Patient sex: M
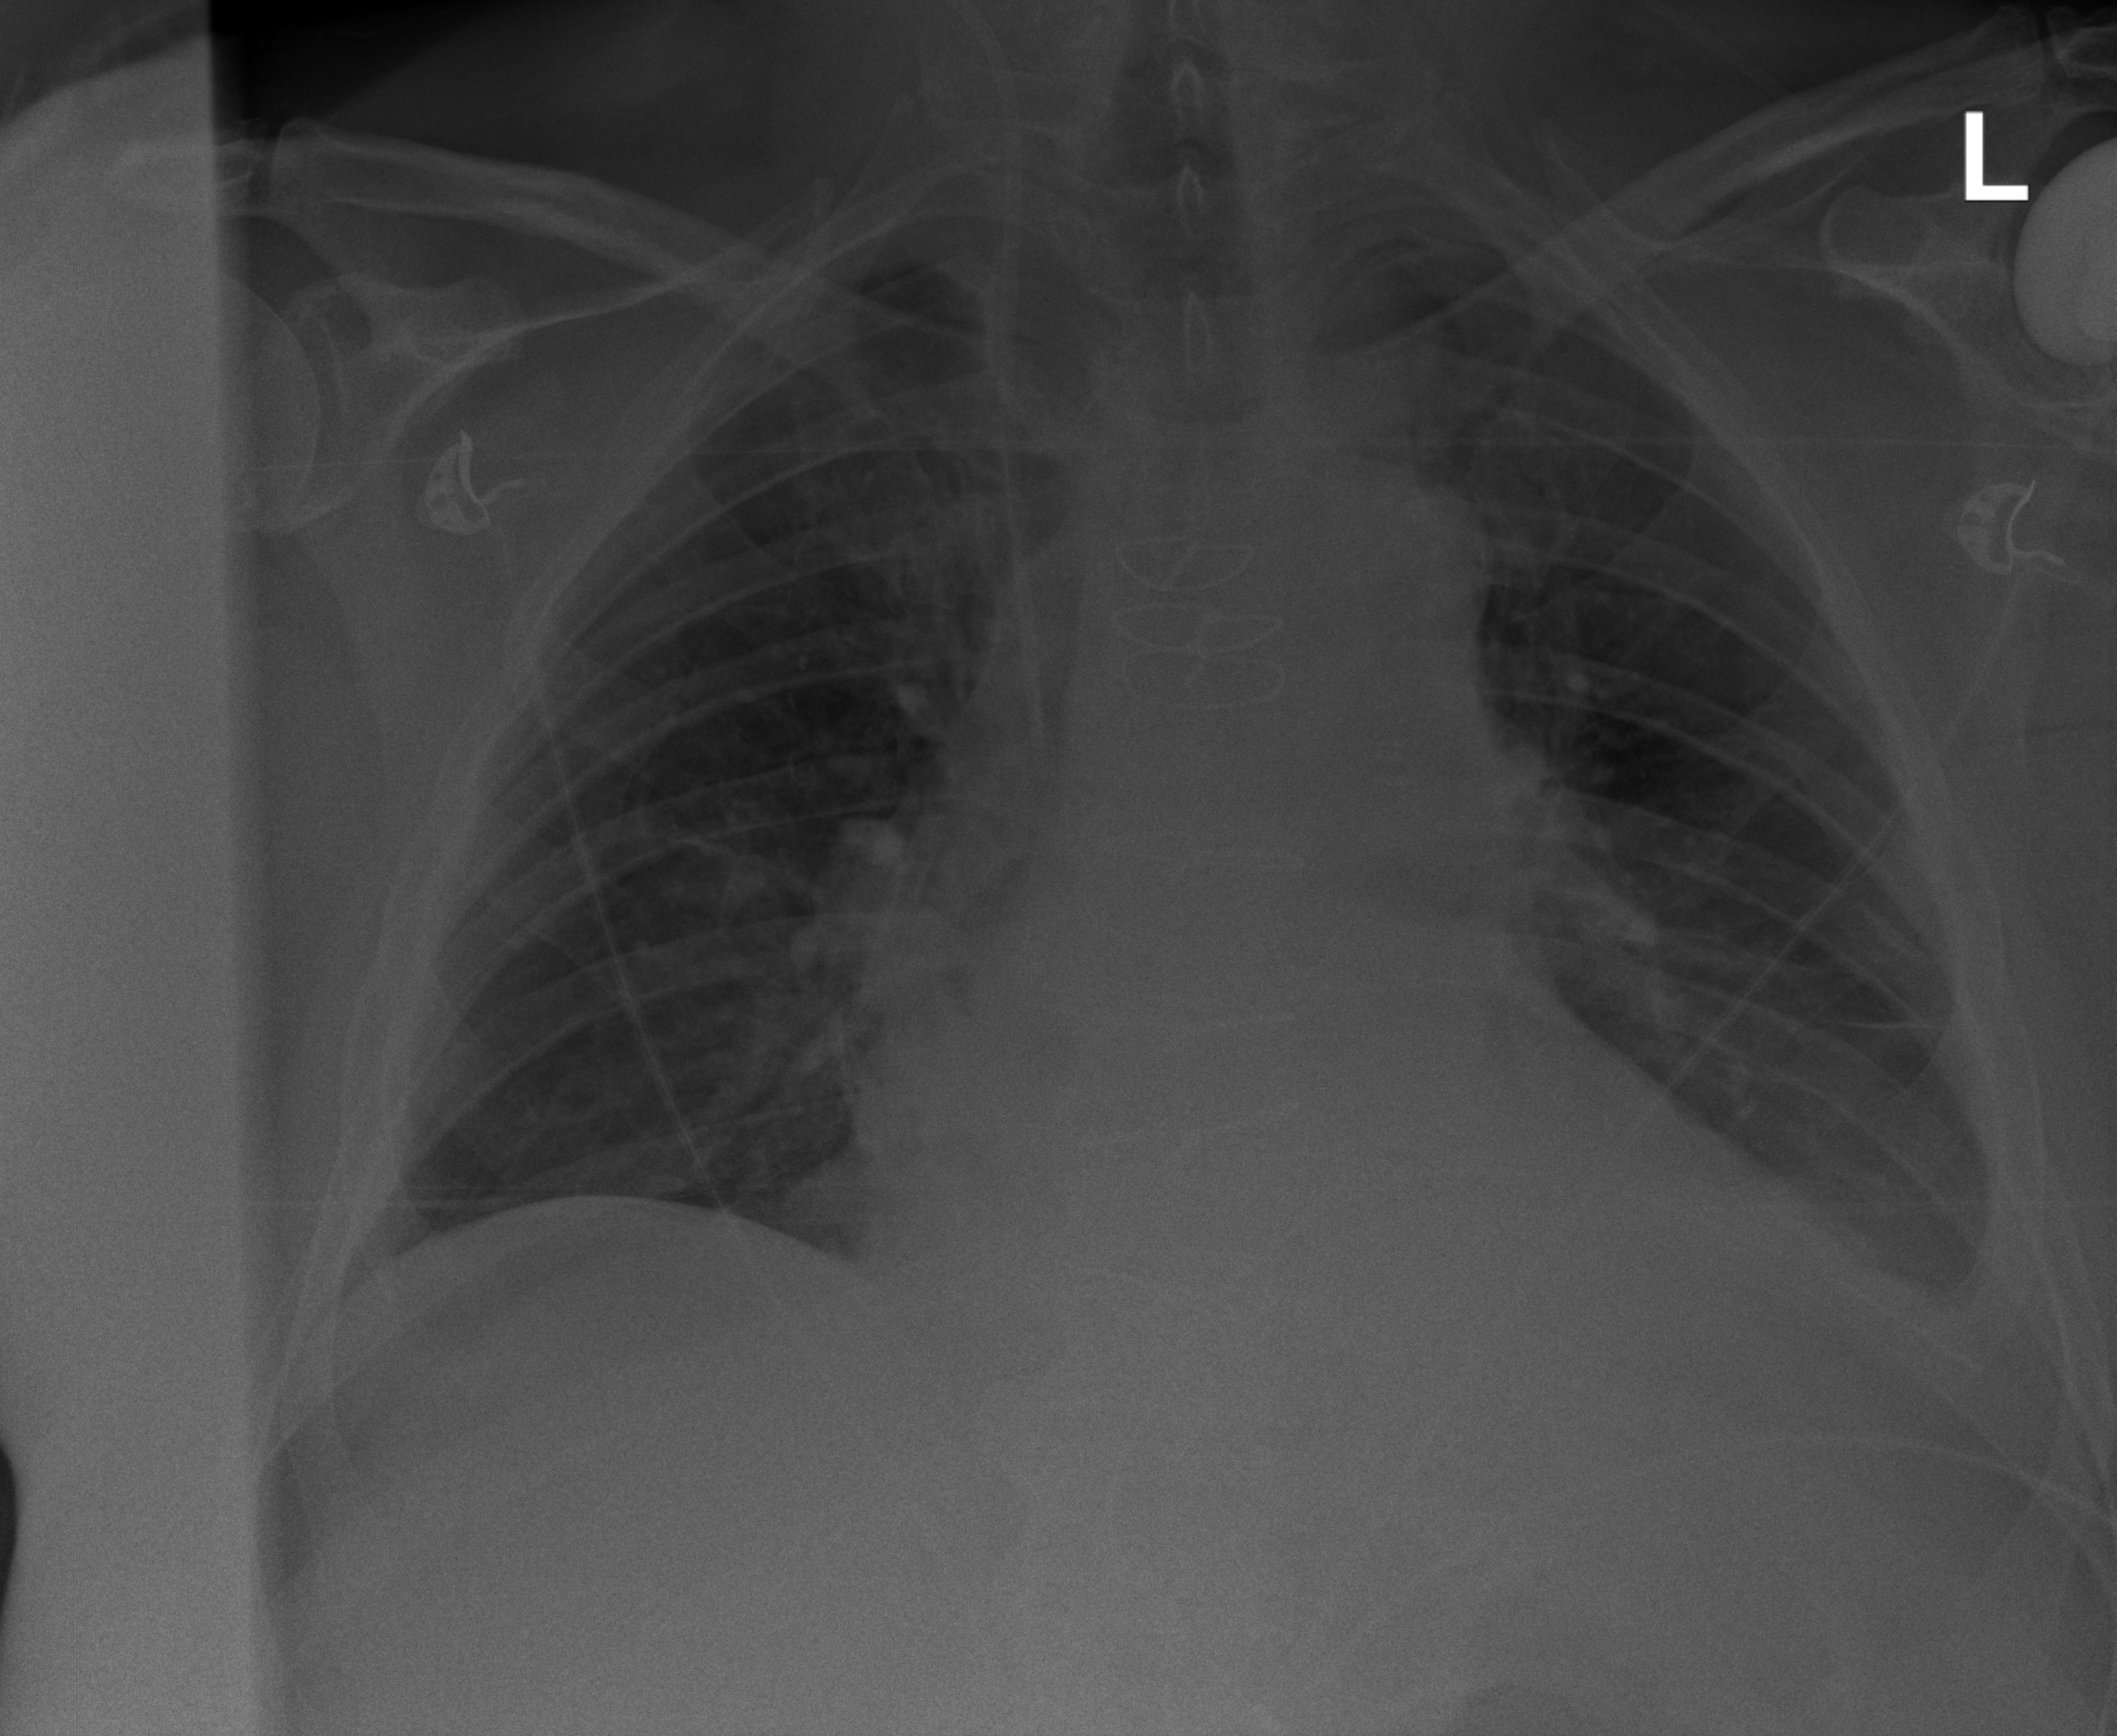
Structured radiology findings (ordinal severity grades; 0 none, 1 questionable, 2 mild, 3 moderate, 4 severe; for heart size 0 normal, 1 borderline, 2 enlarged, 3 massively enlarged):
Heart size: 2
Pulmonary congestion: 2
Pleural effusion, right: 0
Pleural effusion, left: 2
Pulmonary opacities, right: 0
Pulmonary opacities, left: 0
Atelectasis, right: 0
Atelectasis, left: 3